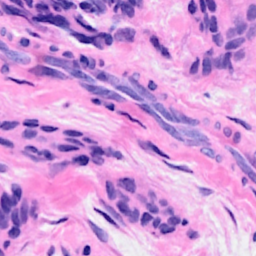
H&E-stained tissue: Breast